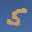
Label: 5